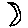
Label: moon